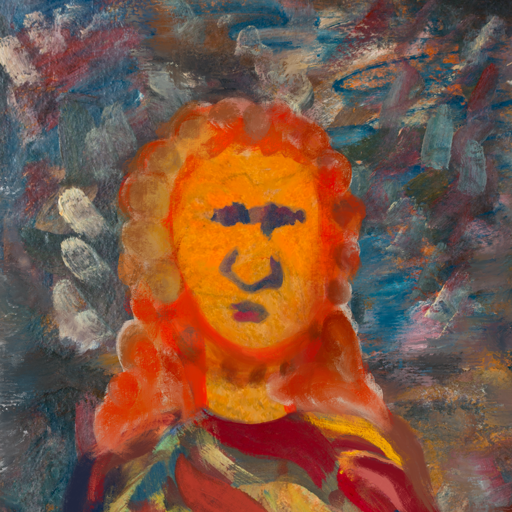
Background: Boggyland, Head And Neck Front: Sisters, Face Front: In_The_Sun, Bust: Mother_And_Son_Son, Hair Front: Rupkatha, Head Accessory: Blank, Second Necklace: Blank, Necklace: Blank, Baby: Blank